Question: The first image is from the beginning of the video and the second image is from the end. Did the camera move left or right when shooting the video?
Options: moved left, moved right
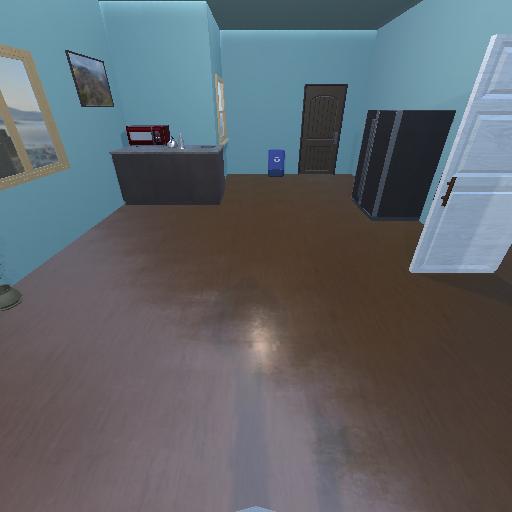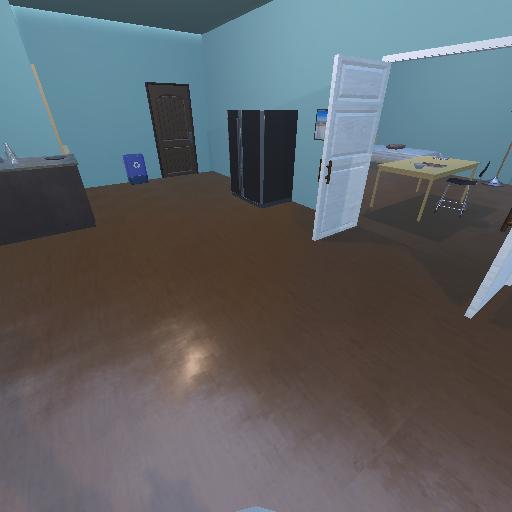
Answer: moved left